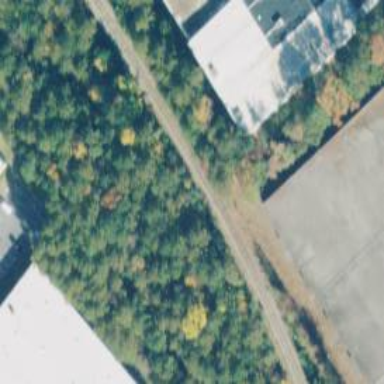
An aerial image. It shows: Abandoned railway spur.